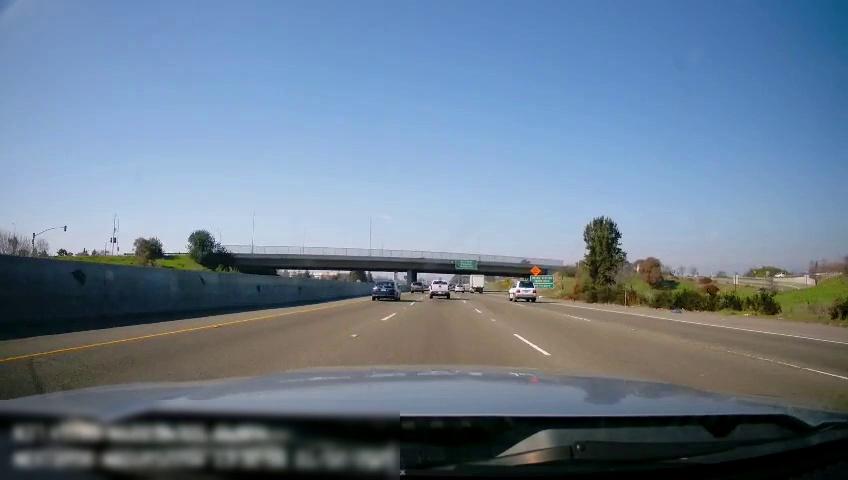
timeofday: Day
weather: Sunny
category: Drivable Space
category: Vehicles | Car
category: Vehicles | SUV
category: Vehicles | Truck
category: Vehicles | SUV
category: Vehicles | Other LV
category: Vehicles | SUV
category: Lanes | Alternate Lane
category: Lanes | Current Lane
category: Lanes | Current Lane
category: Lanes | Alternate Lane
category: Lanes | Alternate Lane
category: Traffic | Signs
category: Traffic | Signs
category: Traffic | Signs